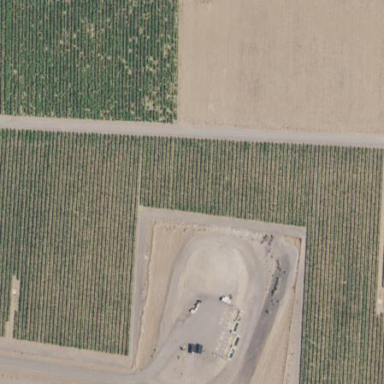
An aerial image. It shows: Vineyard where grapes are grown.